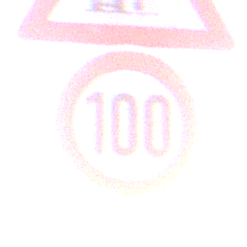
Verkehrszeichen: Geschwindigkeit100
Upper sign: UnzureichendesLichtraumprofil
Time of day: SunriseSunset
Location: Outdoor (Nature)
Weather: Clear
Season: NotSpecified
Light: Natural